Question: It may seem like I am asking a question already asked before, but the solutions indicated in the other forum posts don't work for me.
I am trying to run an Acceleo project in a standalone.
'''
public void registerPackages(ResourceSet resourceSet) {
super.registerPackages(resourceSet);
if(!isInWorkspace(PSMAndroid.PSMAndroidPackage.class)){
System.out.println("uri: "+PSMAndroid.PSMAndroidPackage.eNS_URI);
resourceSet.getPackageRegistry().put(PSMAndroid.PSMAndroidPackage.eNS_URI, PSMAndroid.PSMAndroidPackage.eINSTANCE);
}
}
'''
And also:
'''
public void registerResourceFactories(ResourceSet resourceSet) {
super.registerResourceFactories(resourceSet);
resourceSet.getResourceFactoryRegistry().getExtensionToFactoryMap().put("psmandroid",new XMIResourceFactoryImpl());
'''
}
The module looks like this:
'''
[module componentModule('org.colpaert.mathias.PSMAndroid')]
'''
I am getting following error:
> org.eclipse.acceleo.engine.AcceleoEvaluationException: The type of the first parameter of the main template named 'generateModel' is a proxy.
I looked at other posts, but none of that works for me. (<URL>
The generator worked when launched as "acceleo application", without the lines of code above. When I add the lines, running as java application I get the error above. But when I try to run as "acceleo application" again, I get following error:

So that does not work anymore.
What should I do?
extra info: I added the ecore model (project with model & genmodel etc) as a project reference in the build path properties of my acceleo generation project.
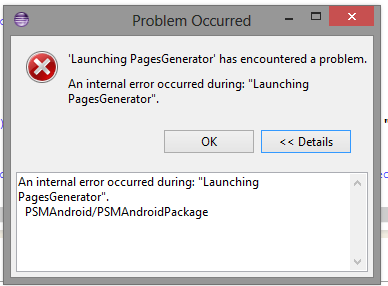
Answer: The problem was in my metamodel URI. The metamodel was defined using ecore,
you should always put "http://" in front of the metamodel URI!
The name of my metamodel was:
org.colpaert.mathias.PSMAndroid, it is was imported in my acceleo module as following:
> [module model('org.colpaert.mathias.PSMAndroid')/]
This caused acceleo to look for the metamodel in a path relative to the module file. In a standalone, after compilation, this is just the /bin folder.
I changed my ecore metamodel URI, regenerated the genmodel (etc). Next I changed the acceleo module to:
> <URL>/],
Cleaned the solution, recompiled and it worked.
Big thanks to Stephane Begaudeau, he solved this <URL>